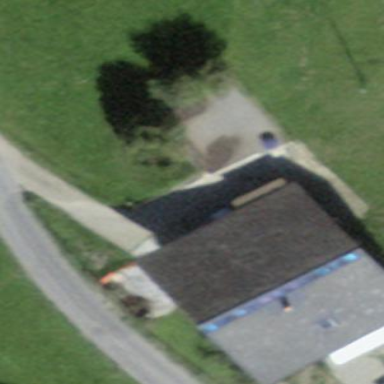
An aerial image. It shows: Farm building.